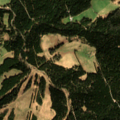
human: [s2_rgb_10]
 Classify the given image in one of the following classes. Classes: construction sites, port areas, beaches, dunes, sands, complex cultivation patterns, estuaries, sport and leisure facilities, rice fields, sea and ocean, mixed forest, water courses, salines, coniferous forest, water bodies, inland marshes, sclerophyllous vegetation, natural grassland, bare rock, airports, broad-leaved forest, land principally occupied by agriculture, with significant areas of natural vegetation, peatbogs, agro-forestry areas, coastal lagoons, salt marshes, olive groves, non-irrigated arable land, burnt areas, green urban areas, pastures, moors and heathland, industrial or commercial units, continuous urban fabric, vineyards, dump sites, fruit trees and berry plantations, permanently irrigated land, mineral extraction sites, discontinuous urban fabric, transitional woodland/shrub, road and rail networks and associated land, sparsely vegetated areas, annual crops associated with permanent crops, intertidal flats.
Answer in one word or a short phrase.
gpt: sport and leisure facilities, pastures, coniferous forest